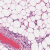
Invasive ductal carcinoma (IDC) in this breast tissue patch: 1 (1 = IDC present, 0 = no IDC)